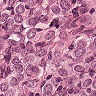
Metastatic tissue present: yes